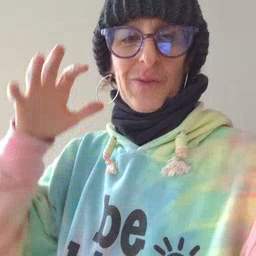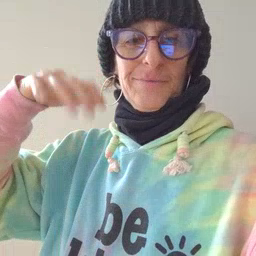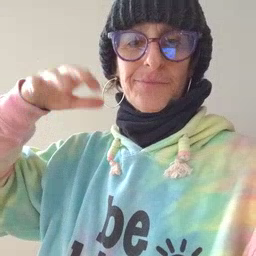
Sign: rain